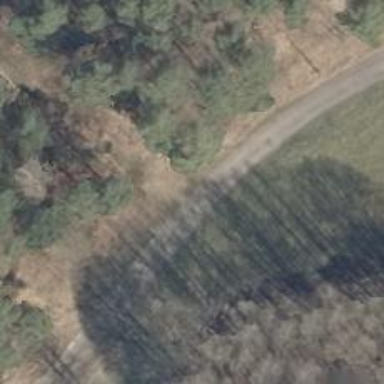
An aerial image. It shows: Path.